Question: Here is the intellij warning :

When overing "::" Intellij display this message : Cannot resolve symbol ::
I have scala + sbt plugins correctly installed.
How can i fix this error ?
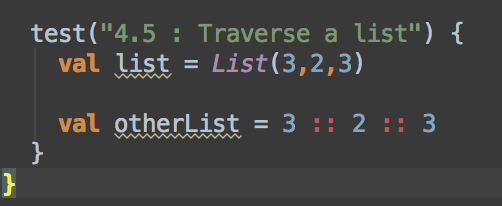
Answer: Your code is incorrect : '::' is a method on 'List', not on 'Integer'. Your last element must be an instance of 'List'.
Either of those will work :
'''
val otherList = 3::2::List(3)
'''
or
'''
val otherList = 3::2::3::Nil
'''
---
Note that '::' is called on 'List' and not the 'Integer' because it is right-associative.
From the <URL> :
> The associativity of an operator is determined by the operator's last
character. Operators ending in a colon ':' are right-associative. All
other operators are left-associative.